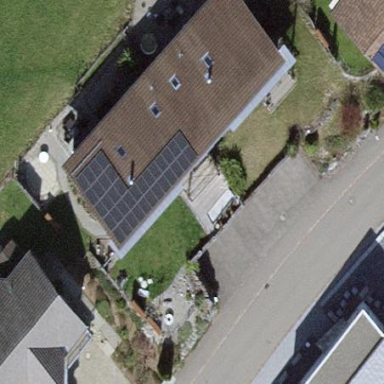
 consisting of solar photovoltaic panels."